Question: I'm working with a table of user data that includes the state the user is from and a unique ID:
## mytable
| state | user_id |
| ----- | ------- |
| Colorado | 1 |
| Florida | 2 |
| Colorado | 3 |
| Utah | 4 |
| New York | 5 |
| Maine | 6 |
What I'm trying to get out of this is a new table that shows the percent of users from certain states; specifically Colorado, Florida, and Other, and have these be the columns in the new table:
| Colorado | Florida | Other |
| -------- | ------- | ----- |
| 33.3% | 16.7% | 50% |
Here's my current code:
'''
select
case
when state = 'Colorado'
then concat(round(count(user_id)*100.0/6,1), '%')
end "Colorado",
case
when state = 'Florida'
then concat(round(count(user_id)*100.0/6,1), '%')
end "Florida",
case
when state not in ('Colorado', 'Florida')
then concat(round(count(user_id)*100.0/6,1), '%')
end "Other"
from mytable
group by state
'''
[This is the output]

So it looks like it's creating a row for each state in the table and putting the percent in that row. I'm looking for advice on how to get it to the example I posted above. Thank you in advance for any suggestions!
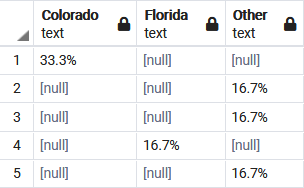
Answer: I would suggest conditional aggregation:
'''
select avg( (state = 'Colorado')::int ) as ratio_co,
avg( (state = 'Florida')::int ) as ratio_fl,
avg( (state not in ('Colorado', 'Florida'))::int ) as ratio_other
from mytable;
'''
This produces the ratio as a number between 0 and 1. You can multiply by 100 and format the results if you really want.